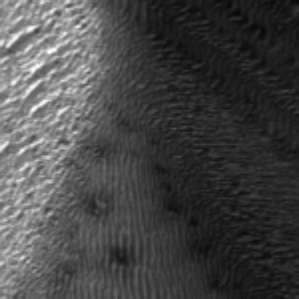
Label: frost